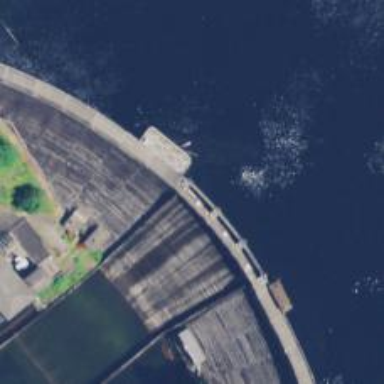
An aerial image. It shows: Dam across waterway.